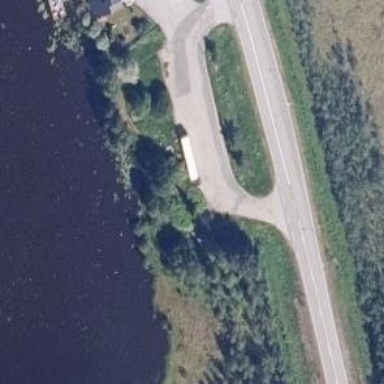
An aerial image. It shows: Rest area along the road.